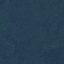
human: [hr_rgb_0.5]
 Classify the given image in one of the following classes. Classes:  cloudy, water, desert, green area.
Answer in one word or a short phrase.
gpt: green area